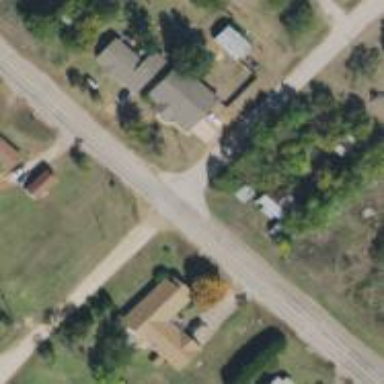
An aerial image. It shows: Road with stop sign.